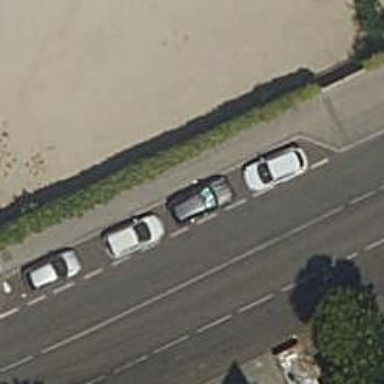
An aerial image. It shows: Motorcycle parking area.